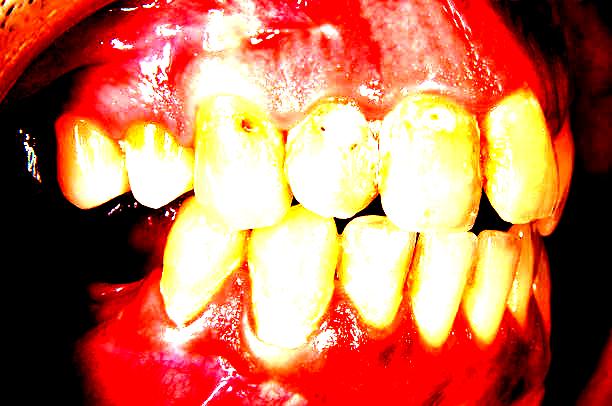
Condition: Gingivitis